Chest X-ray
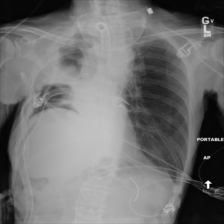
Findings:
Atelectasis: negative
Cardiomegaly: negative
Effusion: negative
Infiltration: negative
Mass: negative
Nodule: negative
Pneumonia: negative
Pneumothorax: negative
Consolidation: negative
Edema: negative
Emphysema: negative
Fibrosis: negative
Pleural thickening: negative
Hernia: negative